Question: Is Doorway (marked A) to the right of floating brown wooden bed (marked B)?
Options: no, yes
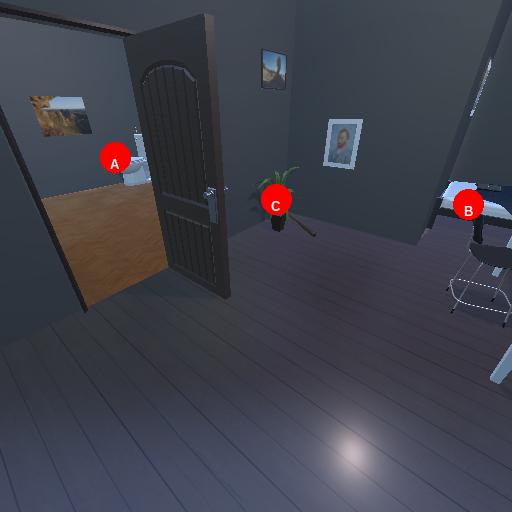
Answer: no